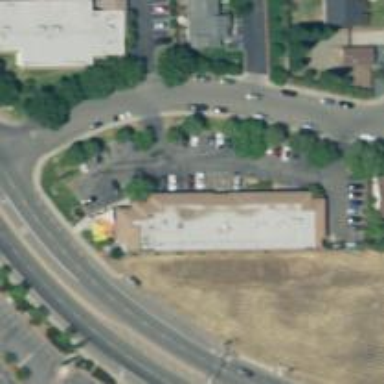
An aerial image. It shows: Veterinary facility.